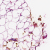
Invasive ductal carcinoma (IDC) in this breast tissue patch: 0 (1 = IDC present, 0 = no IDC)